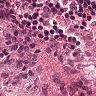
Metastatic tissue present: no